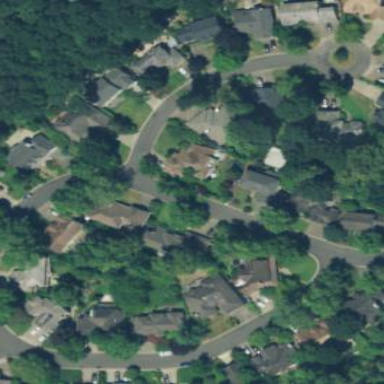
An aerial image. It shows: Single-family residential area.